Question: I have this ggplot
'''
ggplot(dt.1, aes(x=pctOAC,y=NoP, fill=Age)) +
geom_bar(stat="identity",position=position_dodge()) +
geom_smooth(aes(x=pctOAC,y=NoP, colour=Age), se=F, method="loess",show_guide = FALSE,lwd=0.7) +
theme(legend.position=c(.2,0.8))
'''

'''
dt1 <- structure(list(Age = structure(c(1L, 1L, 1L, 1L, 1L, 1L, 1L, 1L, 1L, 1L, 1L, 2L, 2L, 2L, 2L, 2L, 2L, 2L, 2L, 2L, 2L, 2L), .Label = c("o80", "u80"), class = "factor"), NoP = c(47L, 5L, 33L, 98L, 287L, 543L, 516L, 222L, 67L, 14L, 13L, 30L, 1L, 6L, 17L, 30L, 116L, 390L, 612L, 451L, 146L, 52L), pctOAC = c(0, 10, 20, 30, 40, 50, 60, 70, 80, 90, 100, 0, 10, 20, 30, 40, 50, 60, 70, 80, 90, 100)), .Names = c("Age", "NoP", "pctOAC"), row.names = c(NA, -22L), class = "data.frame")
'''
I would like to have the smooth lines constrained to lie above zero, perhaps something similar to a kernel density. In fact if I the underlying data, I expect a kernel density is what I would want, but I only have the aggregated data. Is there any way to do this ? I tried using different 'method=' in the 'geom_smooth', but the small dataset seems to prevent it. I wondered about using 'stat_function' but I don't have much clue about how to proceed with finding a suitable function to plot.
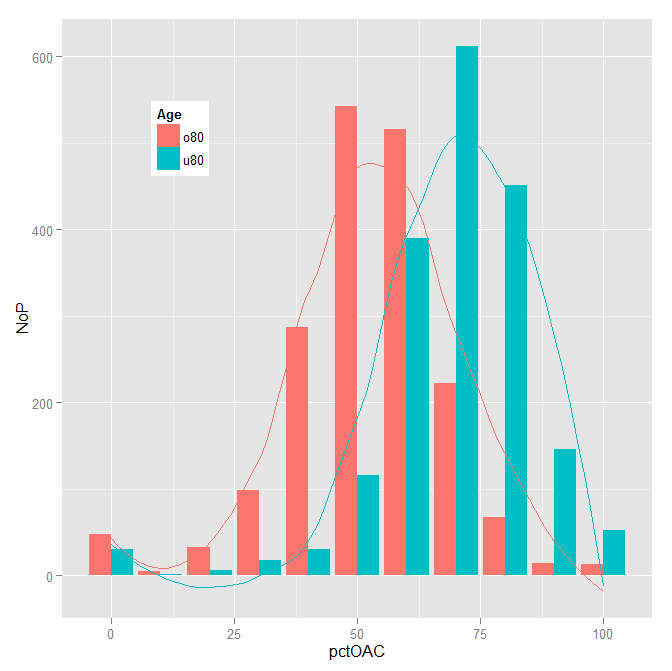
Answer: Another possibility is to use 'method="glm"' with a spline curve and a log link (i.e. also tried 'method="gam"', but its automatic complexity adjustment wanted to reduce the wiggliness too much:
'''
library(splines)
ggplot(dt.1, aes(x=pctOAC,y=NoP, fill=Age)) +
geom_bar(stat="identity",position=position_dodge()) +
geom_smooth(aes(colour=Age), se=F,
method="glm",
formula=y~ns(x,8),
family=gaussian(link="log"),
show_guide = FALSE,lwd=0.7) +
theme(legend.position=c(.2,0.8))
'''